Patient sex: M
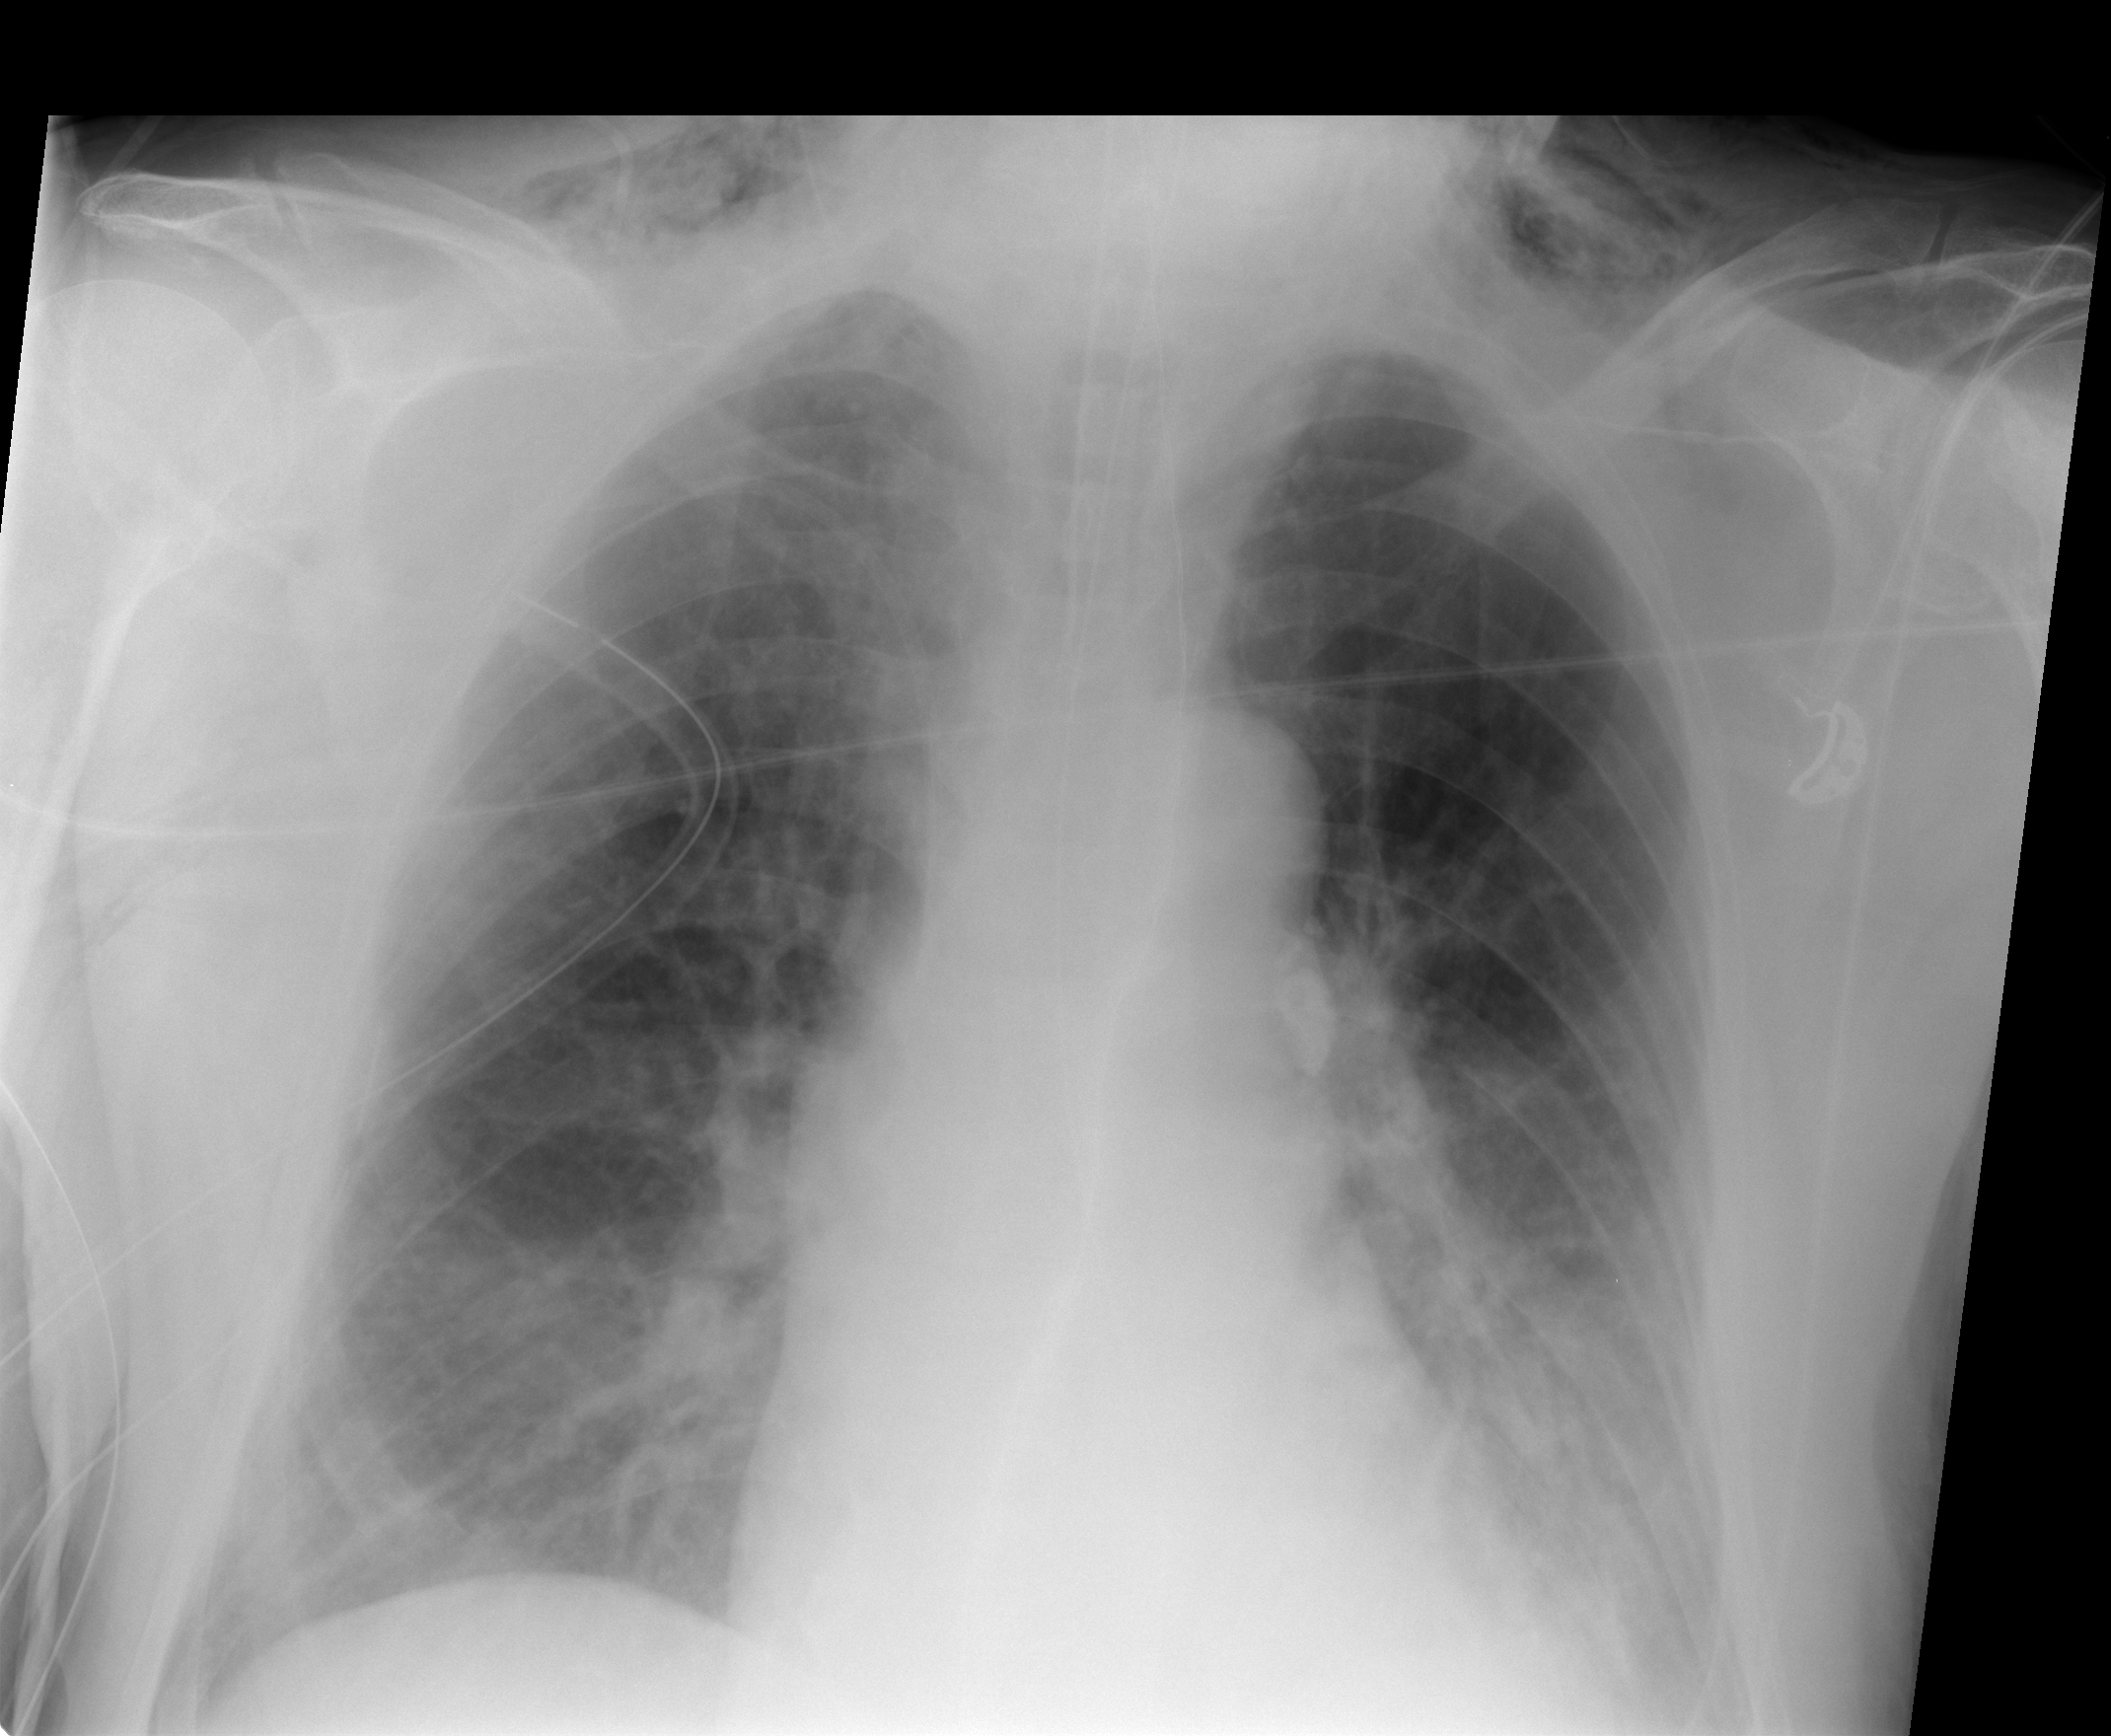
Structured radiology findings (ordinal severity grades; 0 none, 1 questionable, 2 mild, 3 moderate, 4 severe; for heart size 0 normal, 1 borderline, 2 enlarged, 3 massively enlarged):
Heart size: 0
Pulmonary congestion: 2
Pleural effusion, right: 2
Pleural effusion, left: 2
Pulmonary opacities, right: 1
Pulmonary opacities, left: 1
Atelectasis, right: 2
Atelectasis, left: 2